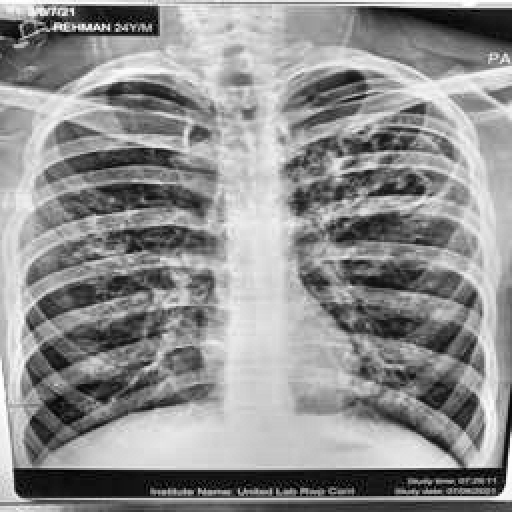
Finding: TUBERCULOSIS